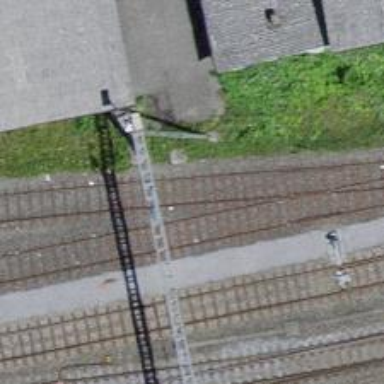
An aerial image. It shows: Railway yard used for servicing trains.